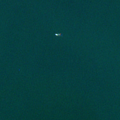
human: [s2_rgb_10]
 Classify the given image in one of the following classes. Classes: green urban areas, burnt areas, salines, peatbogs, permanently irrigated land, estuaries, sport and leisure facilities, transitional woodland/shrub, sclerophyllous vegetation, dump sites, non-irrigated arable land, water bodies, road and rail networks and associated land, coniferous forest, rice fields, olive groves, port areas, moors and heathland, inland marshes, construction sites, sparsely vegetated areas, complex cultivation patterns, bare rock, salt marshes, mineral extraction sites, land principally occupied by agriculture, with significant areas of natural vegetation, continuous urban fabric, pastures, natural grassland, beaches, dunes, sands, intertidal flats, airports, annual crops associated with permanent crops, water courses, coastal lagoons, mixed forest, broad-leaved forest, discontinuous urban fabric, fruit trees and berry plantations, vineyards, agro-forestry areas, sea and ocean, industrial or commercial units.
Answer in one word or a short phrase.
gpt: water bodies